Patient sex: F
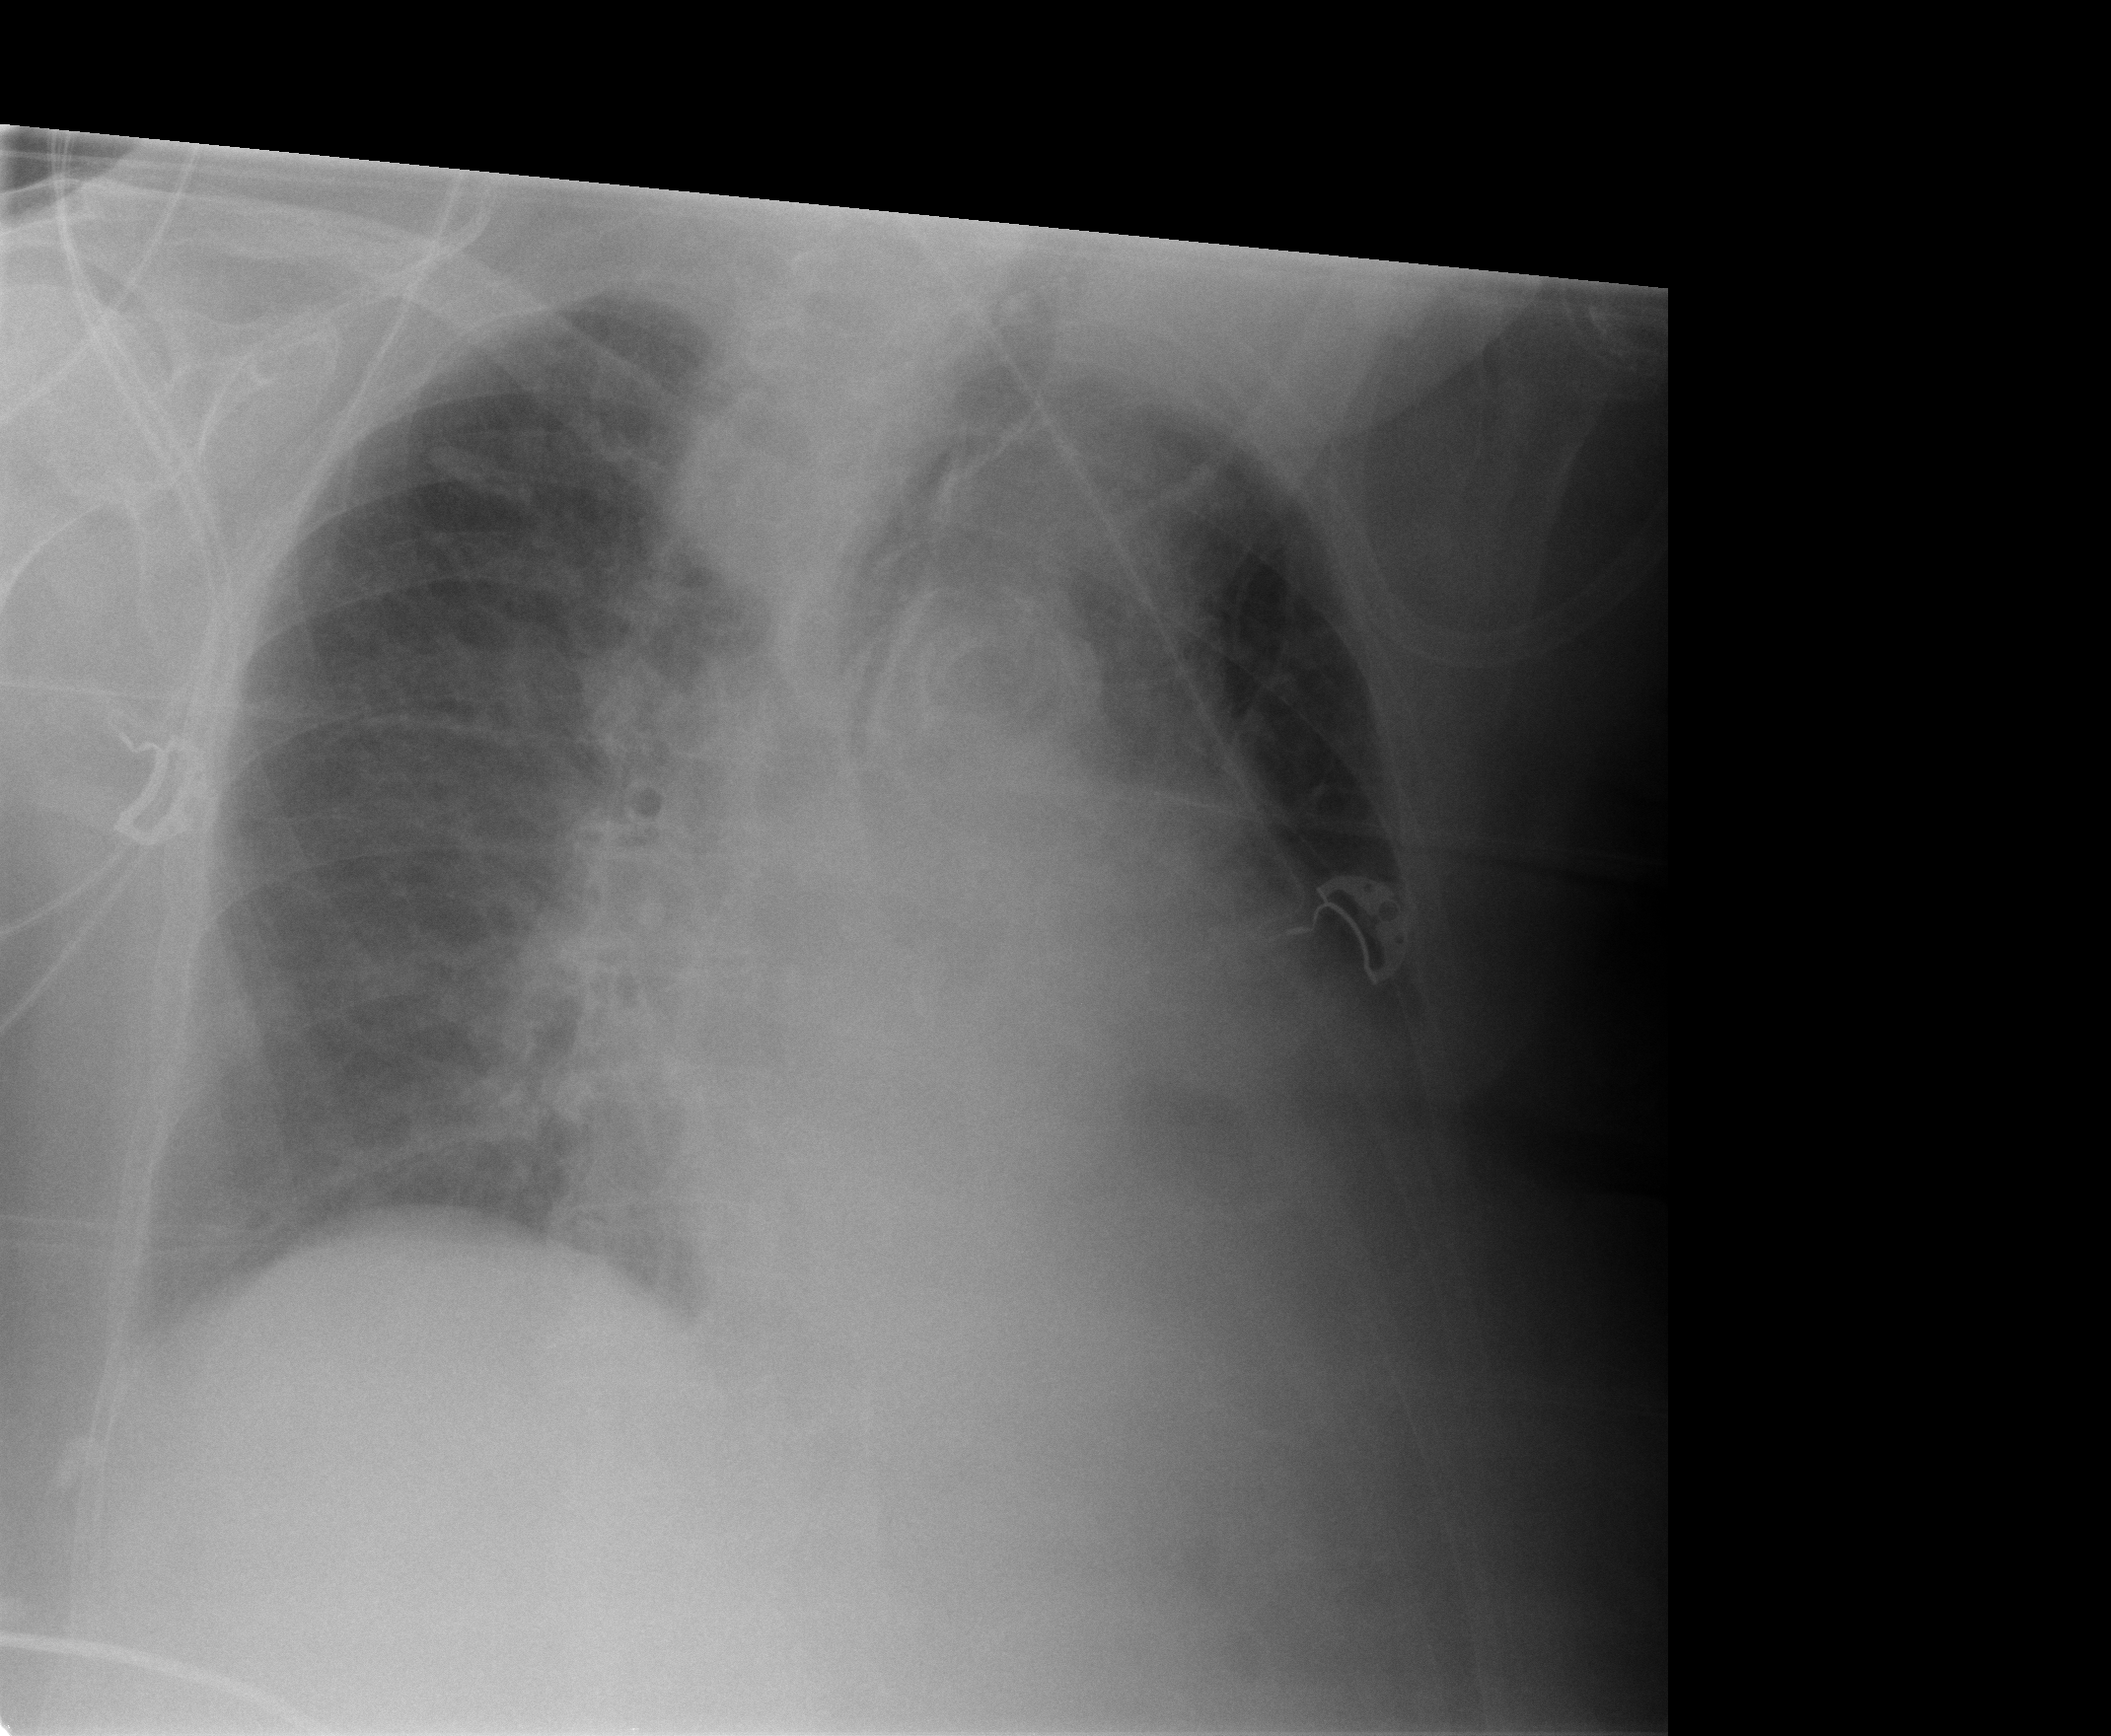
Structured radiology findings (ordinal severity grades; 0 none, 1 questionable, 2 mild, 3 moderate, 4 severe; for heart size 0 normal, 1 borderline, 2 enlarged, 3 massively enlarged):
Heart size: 0
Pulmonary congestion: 0
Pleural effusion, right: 2
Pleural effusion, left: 1
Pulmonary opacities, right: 0
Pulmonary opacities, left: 0
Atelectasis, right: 2
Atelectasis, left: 2